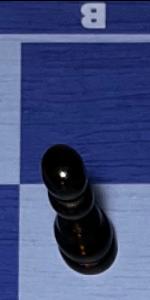
Label: Pawn_Black